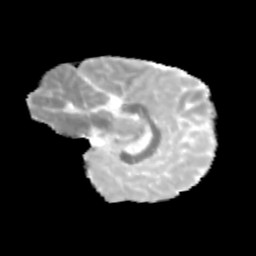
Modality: MD
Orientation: sagittal
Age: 13
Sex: female
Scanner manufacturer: siemens
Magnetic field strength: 3 T
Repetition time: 3.8 s
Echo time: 0.07 s